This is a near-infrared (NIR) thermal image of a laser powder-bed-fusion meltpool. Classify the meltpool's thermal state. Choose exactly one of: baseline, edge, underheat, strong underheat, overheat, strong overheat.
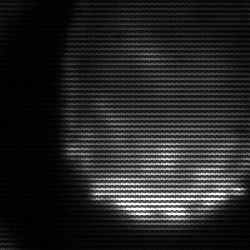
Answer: edge